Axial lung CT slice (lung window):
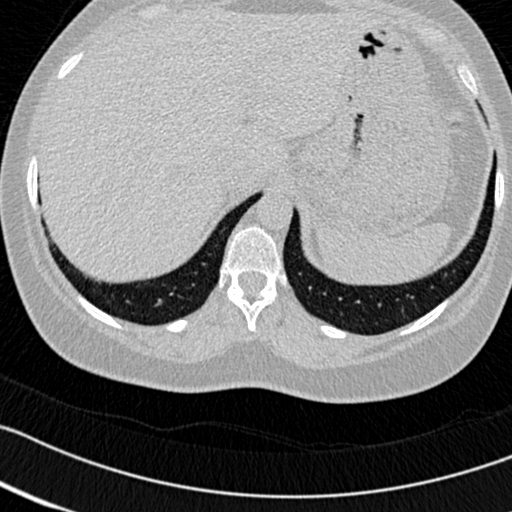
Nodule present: no